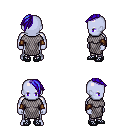
a pixel art fantasy rpg character, male body template, dark elf, purple skin, chain mail, metal pants, blue long mohawk hairstyle, cloth bracers, ghillies, four views (front, back, left, right), 2x2 character sprite sheet, small pixel art, hard edges, no anti-aliasing